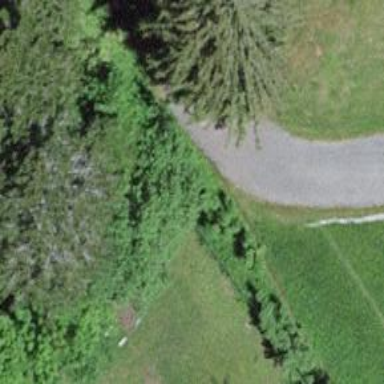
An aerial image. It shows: Driveway leading to service road.